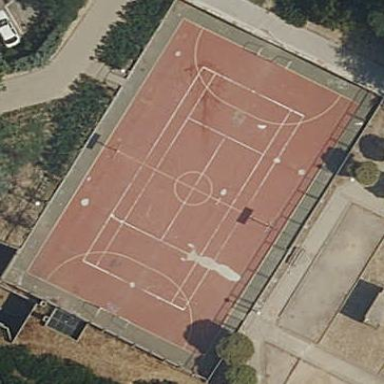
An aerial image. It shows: Basketball court in the leisure land pitch.